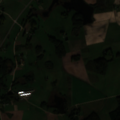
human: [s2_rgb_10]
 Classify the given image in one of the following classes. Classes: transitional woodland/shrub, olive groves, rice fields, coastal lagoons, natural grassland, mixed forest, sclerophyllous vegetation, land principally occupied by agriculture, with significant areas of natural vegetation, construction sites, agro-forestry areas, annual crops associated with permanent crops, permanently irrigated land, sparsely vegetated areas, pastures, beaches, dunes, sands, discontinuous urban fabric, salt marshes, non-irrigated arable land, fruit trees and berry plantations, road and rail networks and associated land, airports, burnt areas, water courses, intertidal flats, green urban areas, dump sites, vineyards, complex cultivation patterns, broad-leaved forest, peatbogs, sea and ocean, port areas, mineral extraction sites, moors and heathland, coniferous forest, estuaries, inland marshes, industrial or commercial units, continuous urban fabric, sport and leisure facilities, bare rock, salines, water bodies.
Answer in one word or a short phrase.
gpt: non-irrigated arable land, complex cultivation patterns, land principally occupied by agriculture, with significant areas of natural vegetation, broad-leaved forest